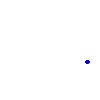
Particle: pion